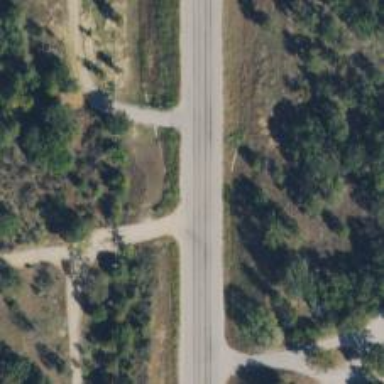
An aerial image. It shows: Asphalt road classified as primary highway.